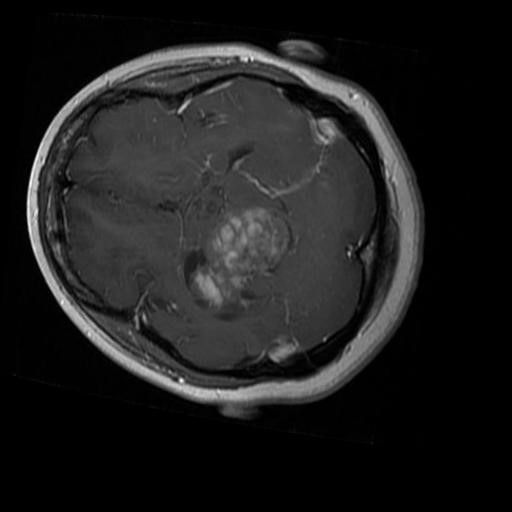
Label: brain_glioma